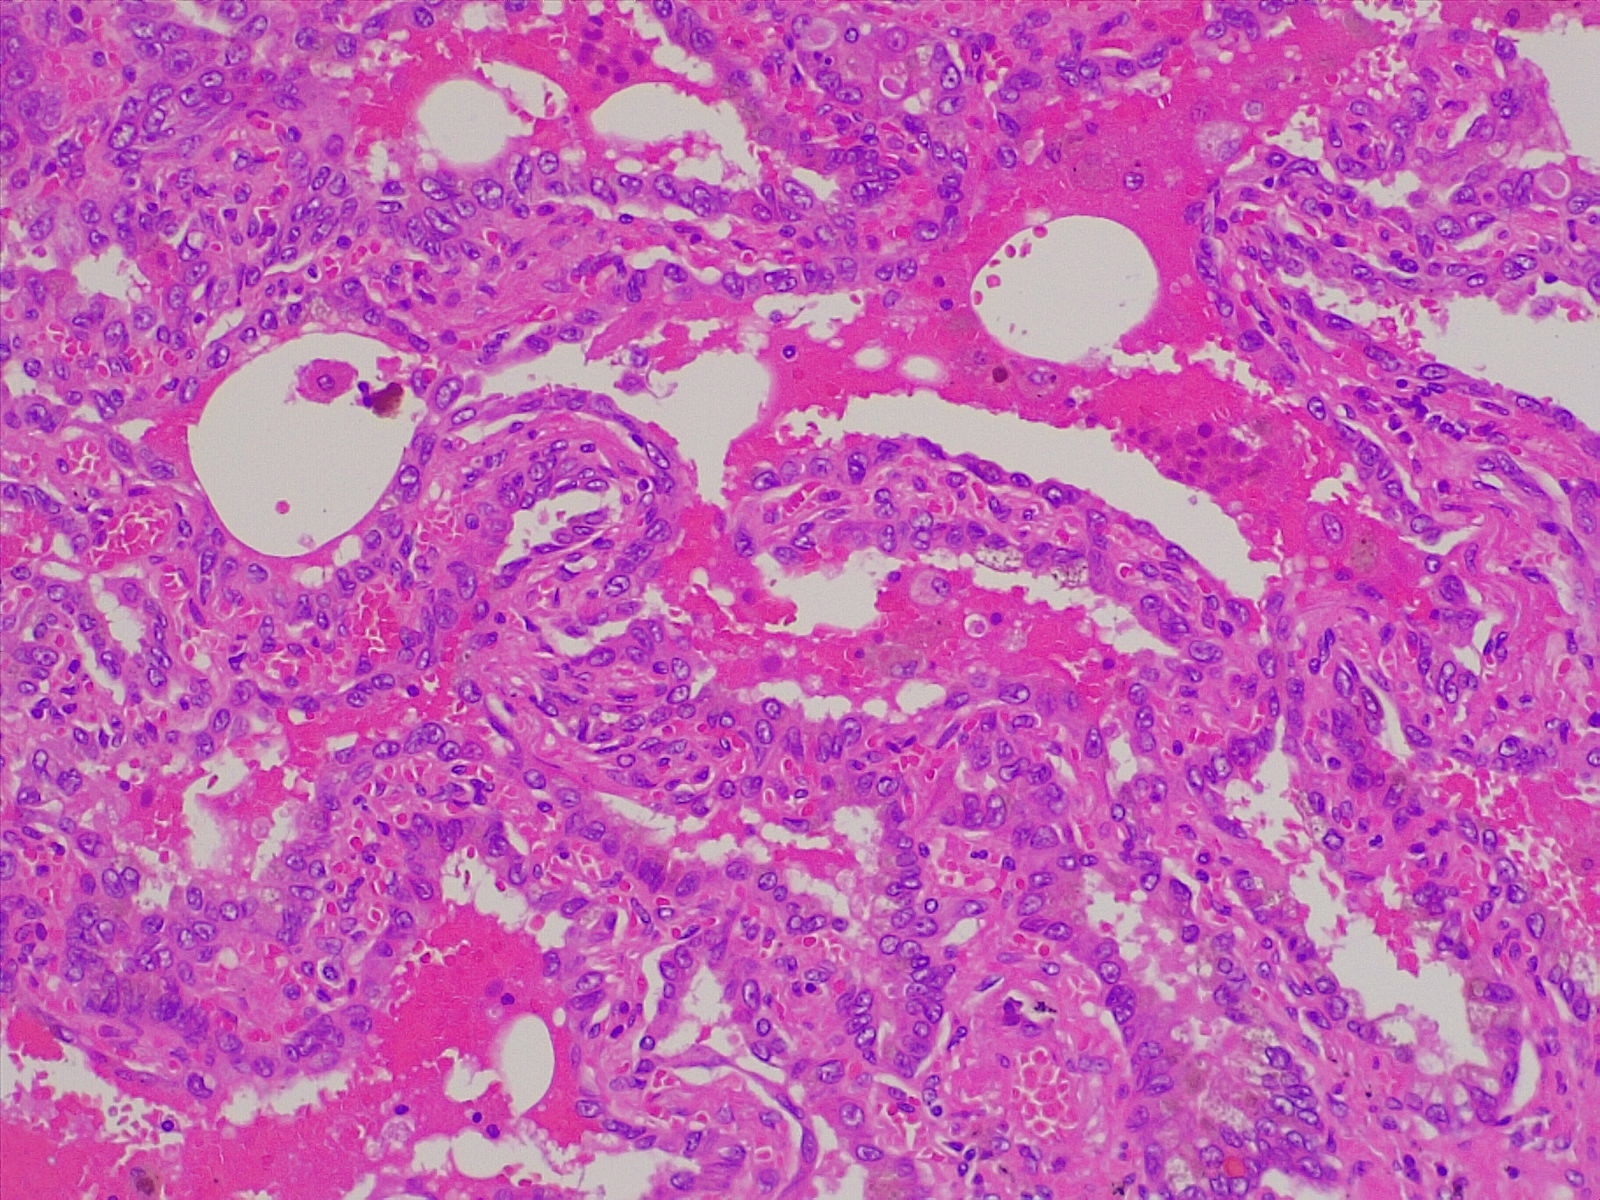
Label: lung adenocarcinoma, well differentiated